Field crop: maize
Growth stage: 2
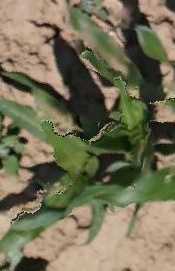
Species: maize